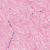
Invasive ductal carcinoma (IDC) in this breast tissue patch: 0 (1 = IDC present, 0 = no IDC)